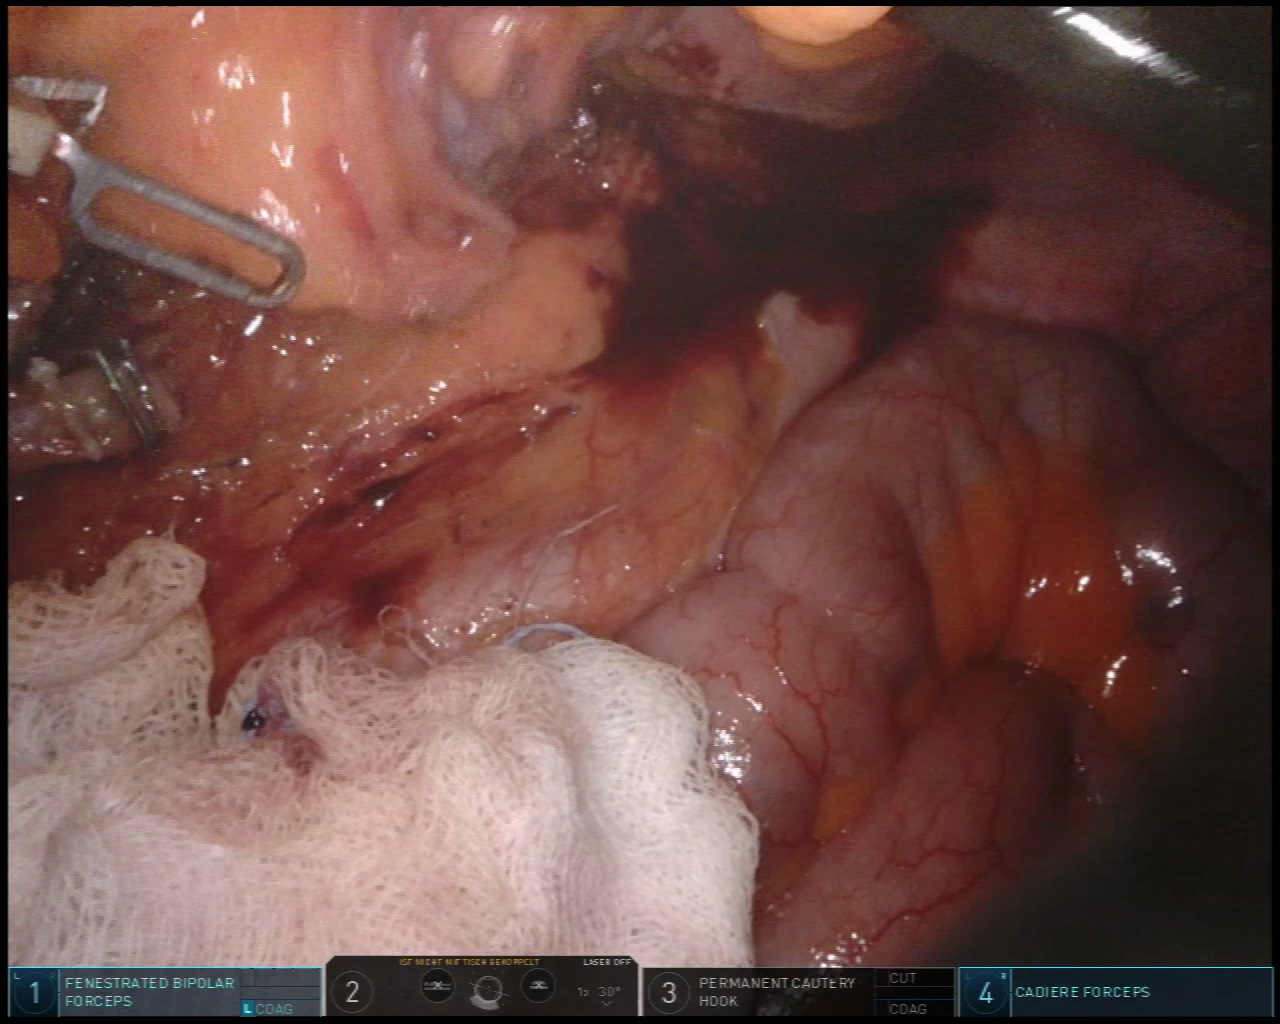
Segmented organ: small_intestine
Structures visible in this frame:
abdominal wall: no
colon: no
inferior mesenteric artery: yes
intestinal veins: no
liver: no
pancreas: no
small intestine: yes
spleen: no
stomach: no
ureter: yes
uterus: no
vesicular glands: no